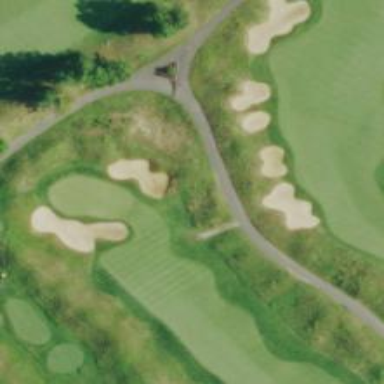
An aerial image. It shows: Service road used as golf cart path.